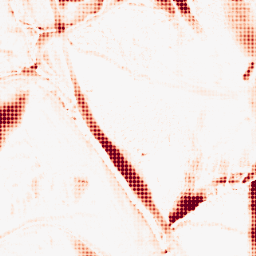
Category: morphological
Decomposition family: morphological_ellipse
Decomposition parameters: operation: opening
width: 20
height: 50
Upsampling method: sinc_blackman
Upsampling parameters: scale: 4
kernel_size: 4
Upsampling scale: 4